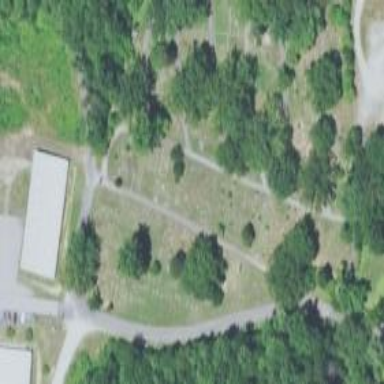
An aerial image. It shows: Cemetery.